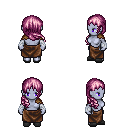
a pixel art fantasy rpg character, female body template, dark elf, purple skin, leather shoulder armor, robe skirt, pink right-swept hairstyle, white cloth bandages, gray slippers, four views (front, back, left, right), 2x2 character sprite sheet, small pixel art, hard edges, no anti-aliasing